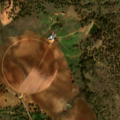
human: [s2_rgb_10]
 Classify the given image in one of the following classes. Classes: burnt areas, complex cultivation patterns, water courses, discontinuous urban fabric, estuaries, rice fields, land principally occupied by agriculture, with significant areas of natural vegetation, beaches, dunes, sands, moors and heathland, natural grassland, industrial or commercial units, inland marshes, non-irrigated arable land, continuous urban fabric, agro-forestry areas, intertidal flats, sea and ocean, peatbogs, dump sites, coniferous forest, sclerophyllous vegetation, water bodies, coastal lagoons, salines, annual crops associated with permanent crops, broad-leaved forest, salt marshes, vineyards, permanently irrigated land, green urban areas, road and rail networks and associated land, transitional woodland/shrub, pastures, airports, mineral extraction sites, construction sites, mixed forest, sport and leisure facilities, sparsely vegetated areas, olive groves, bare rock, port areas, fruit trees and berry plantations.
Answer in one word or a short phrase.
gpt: non-irrigated arable land, permanently irrigated land, olive groves, agro-forestry areas